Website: ulta-beauty
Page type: customer-info-address
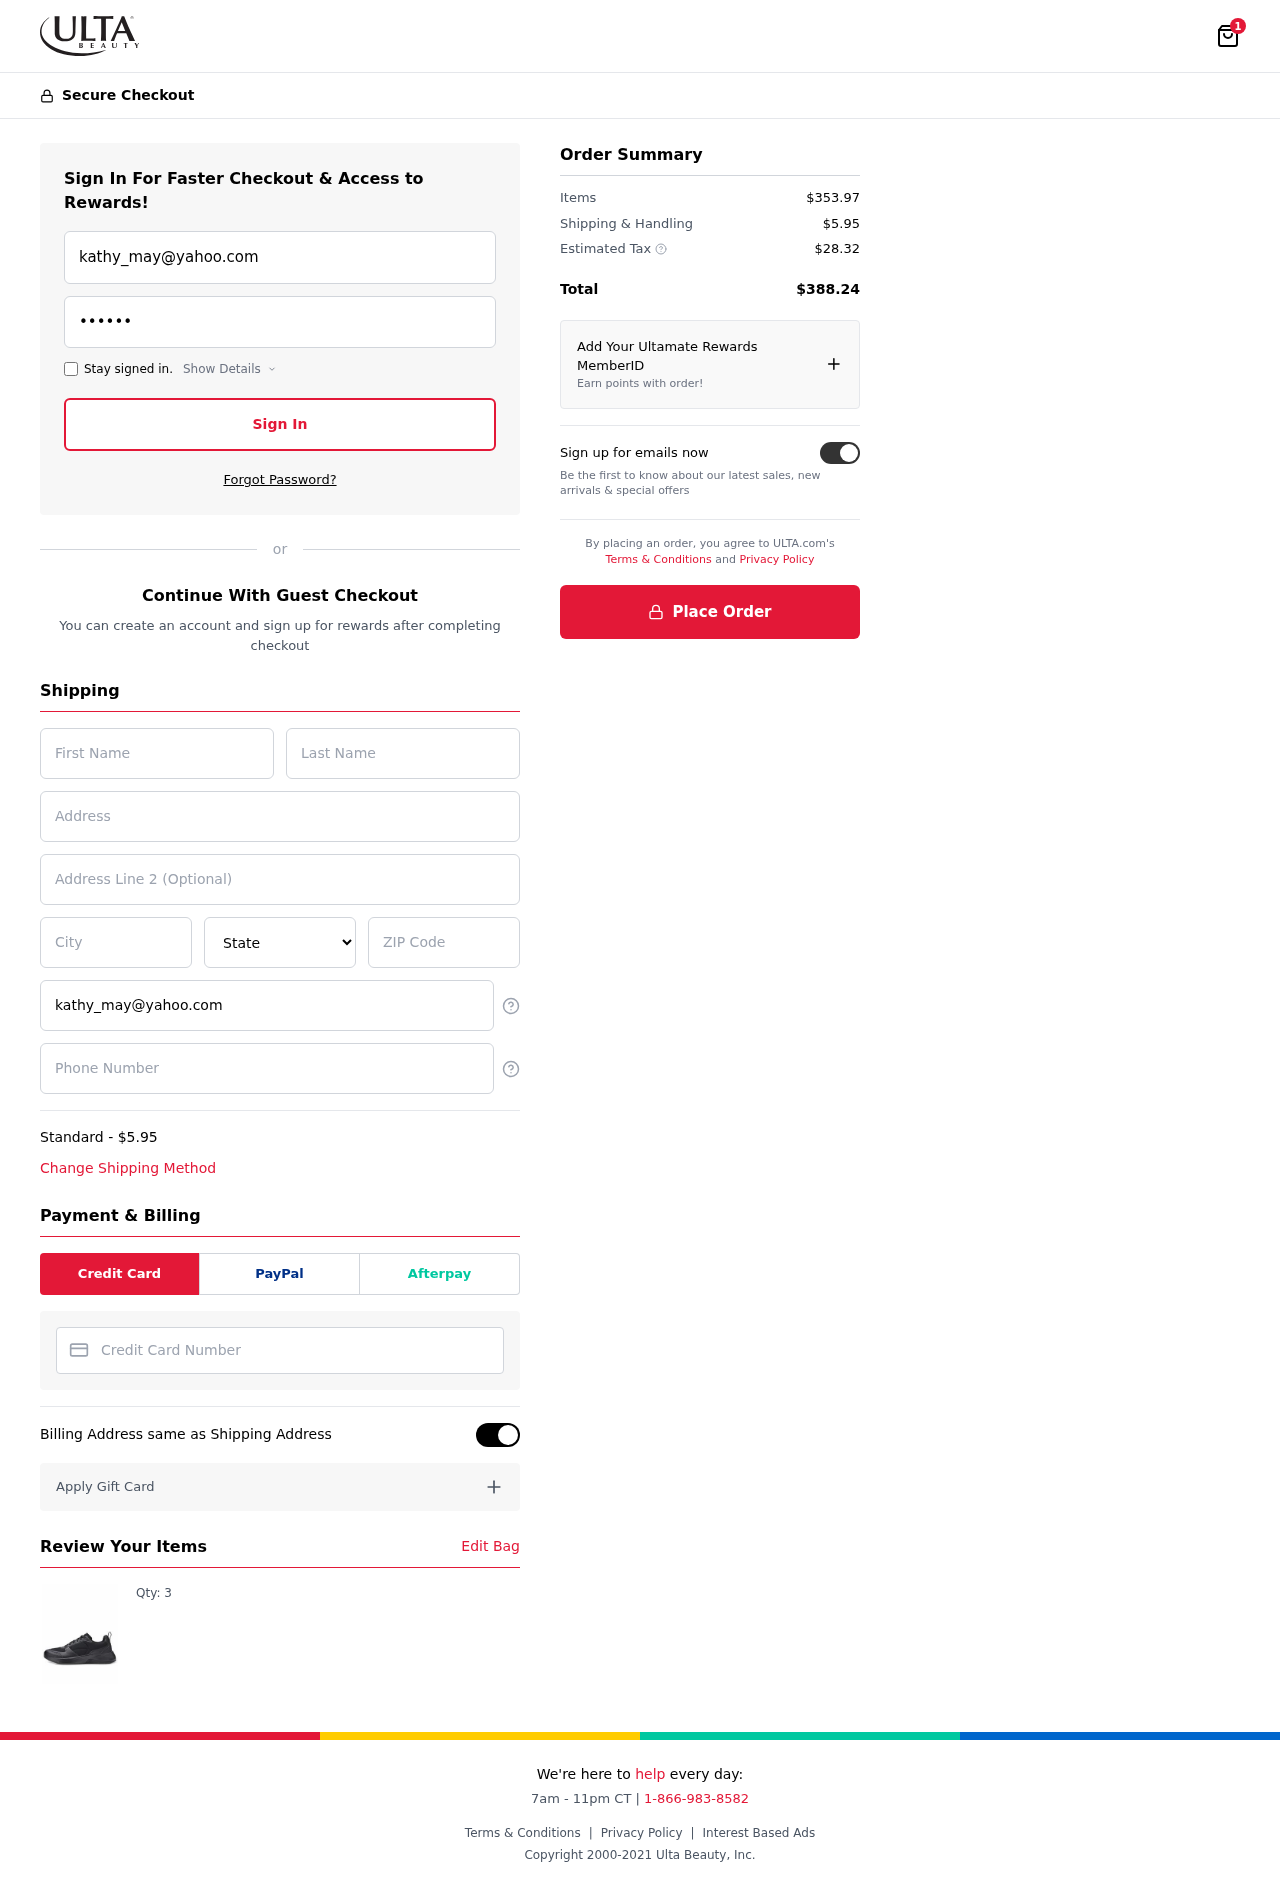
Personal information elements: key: PII_CARD_NUMBER
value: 3741 7616 4461 184
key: PII_CITY
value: East Michael
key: PII_EMAIL
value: kathy_may@yahoo.com
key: PII_FIRSTNAME
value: Kathy
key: PII_LASTNAME
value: May
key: PII_PHONE
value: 5506341064
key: PII_POSTCODE
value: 80336
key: PII_STATE
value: PW
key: PII_STREET
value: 8490 Jamie Camp
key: PII_STREET2
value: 1355 Blankenship Branch
Product elements: key: PRODUCT1_QUANTITY
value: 3
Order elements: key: ORDER_NUM_ITEMS
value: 1
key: ORDER_SHIPPING_COST
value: $5.95
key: ORDER_ITEMS_TOTAL
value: $353.97
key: ORDER_SHIPPING_COST2
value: $5.95
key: ORDER_TAX
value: $28.32
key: ORDER_TOTAL
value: $388.24